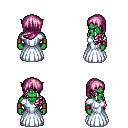
a pixel art fantasy rpg character, male body template, orc, green skin, underdress, magenta pants, pink left-swept hairstyle, leather bracers, four views (front, back, left, right), 2x2 character sprite sheet, small pixel art, hard edges, no anti-aliasing